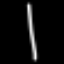
Label: line